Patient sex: M
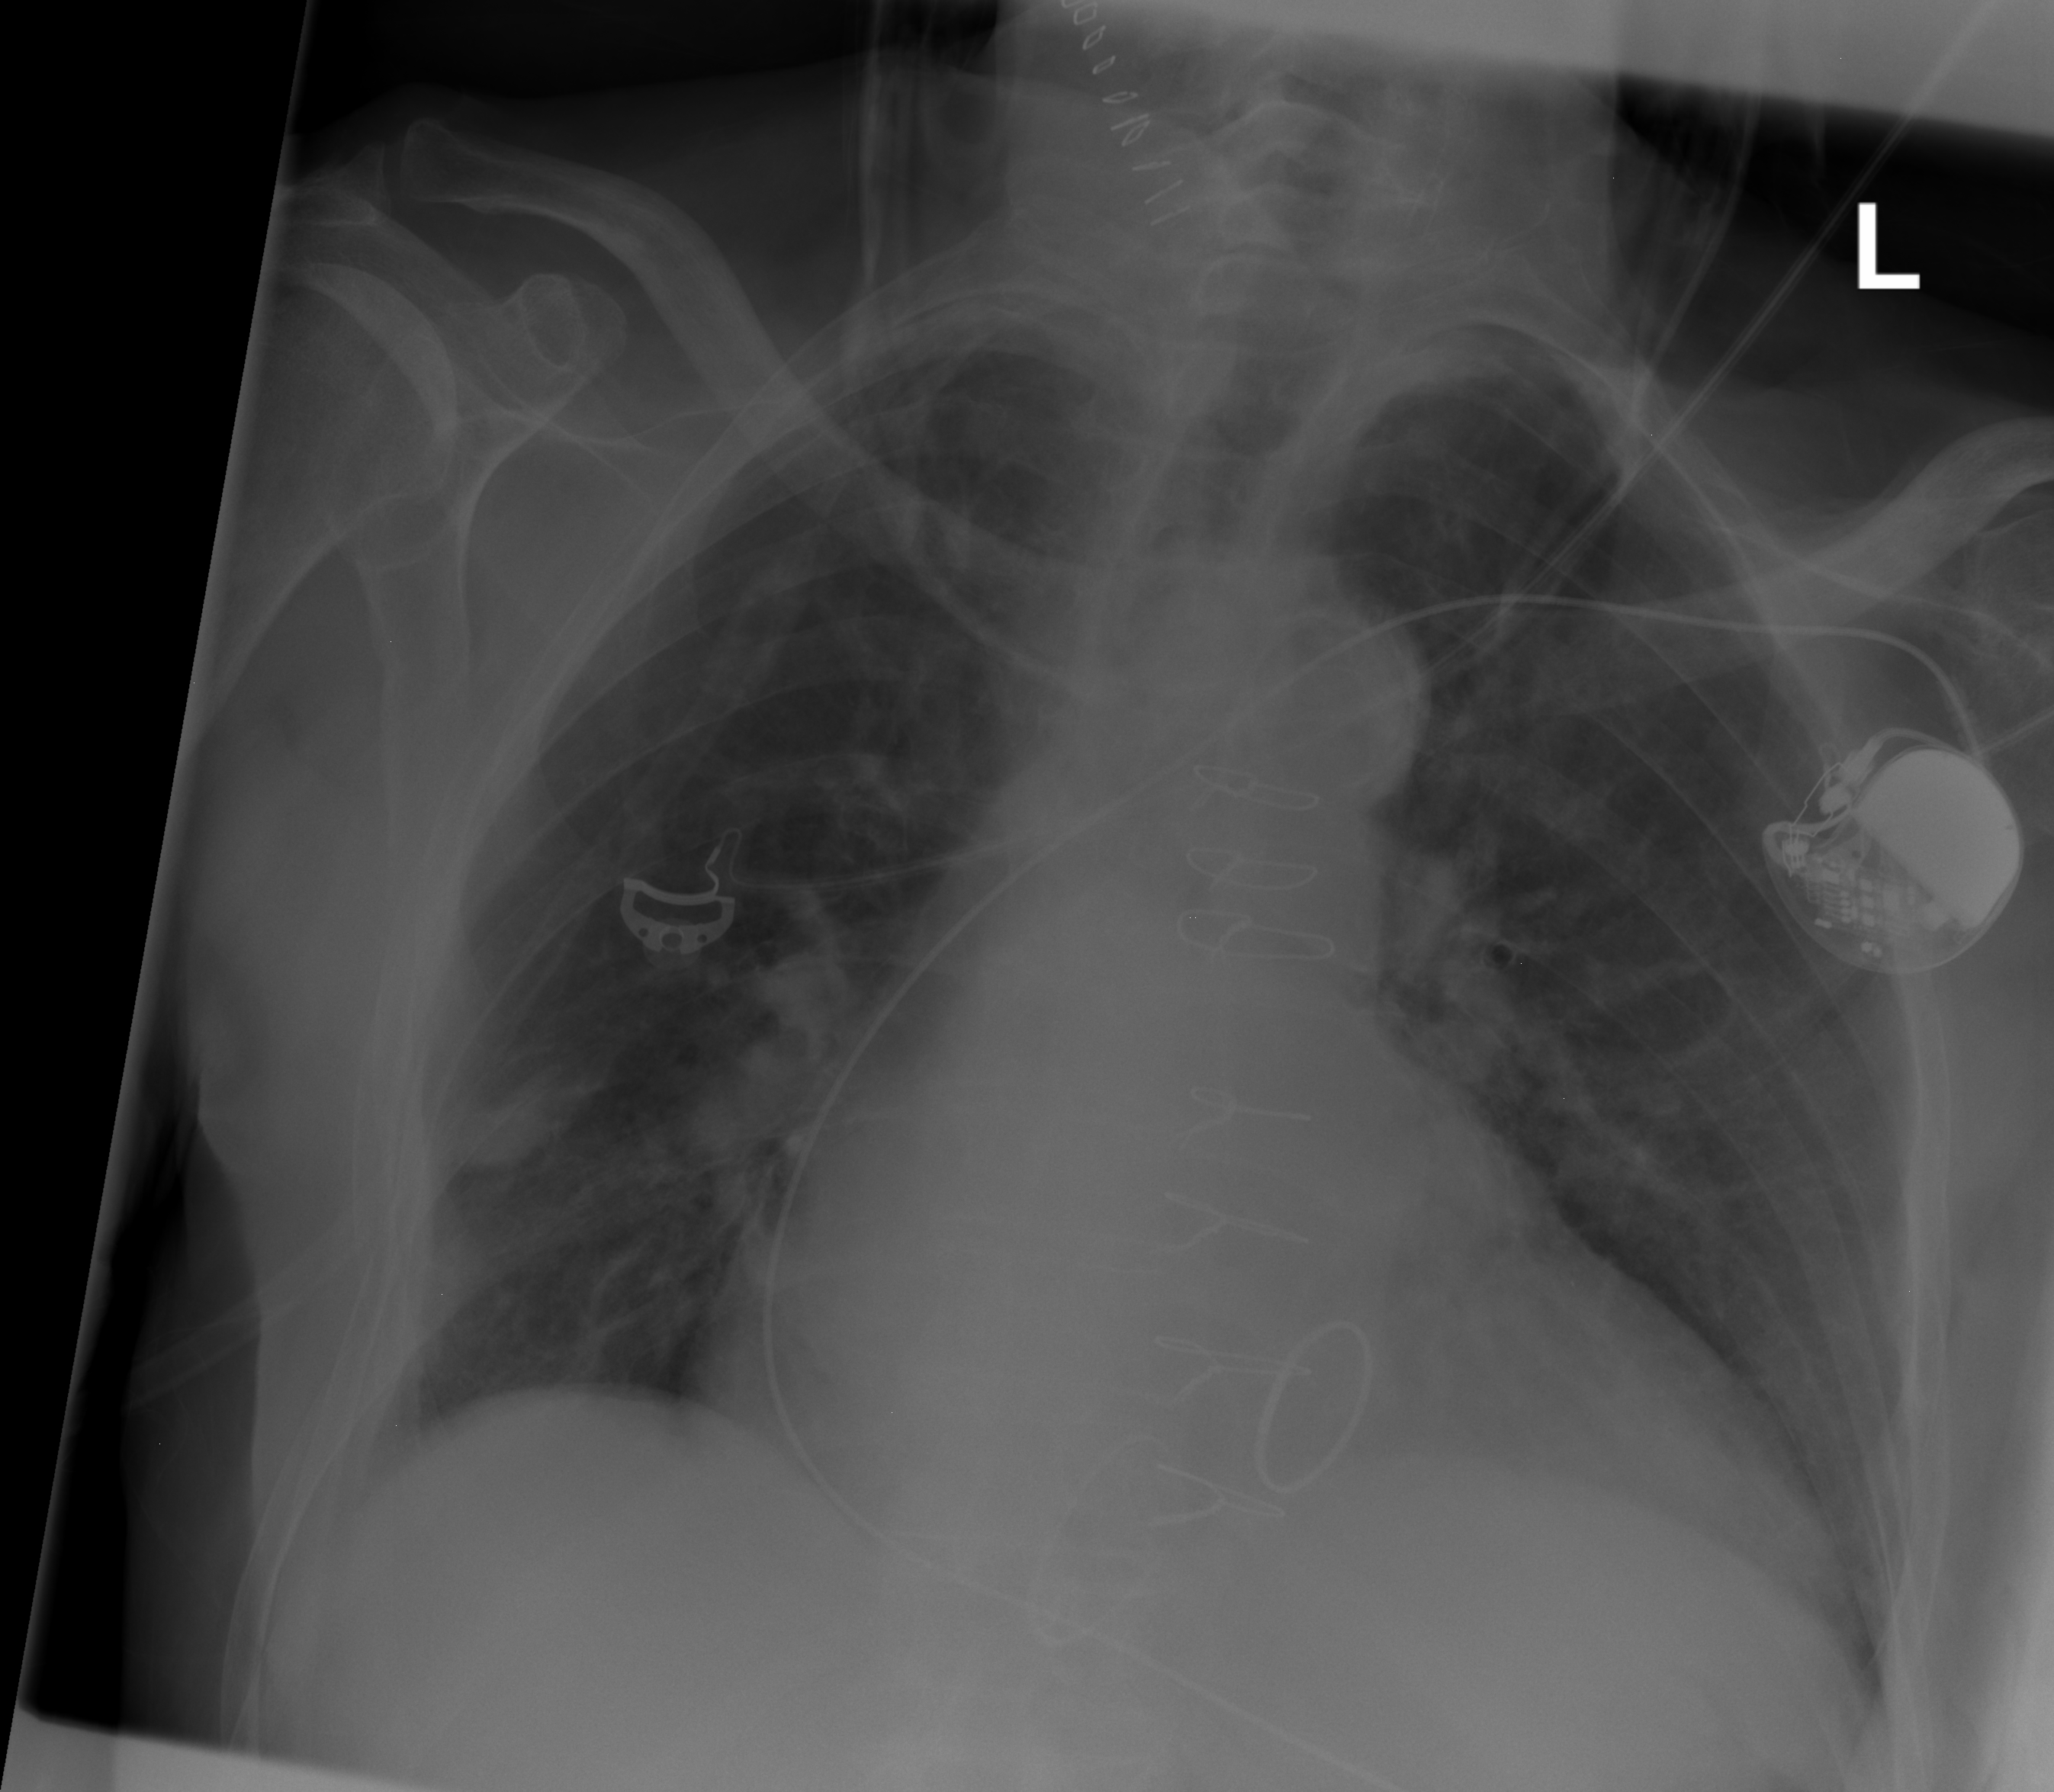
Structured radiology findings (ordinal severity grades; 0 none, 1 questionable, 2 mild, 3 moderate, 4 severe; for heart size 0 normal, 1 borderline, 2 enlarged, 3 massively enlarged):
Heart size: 2
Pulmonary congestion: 0
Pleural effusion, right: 0
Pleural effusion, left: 0
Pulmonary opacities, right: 1
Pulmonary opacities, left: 0
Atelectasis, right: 2
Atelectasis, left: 0